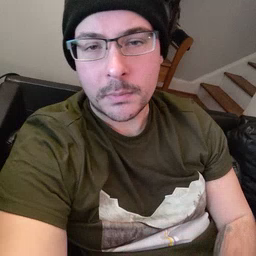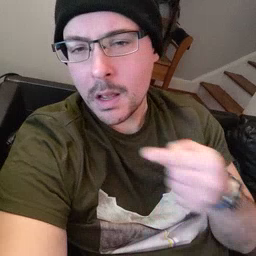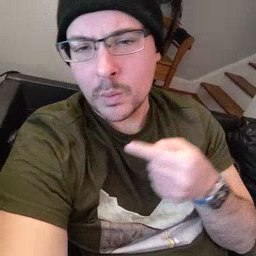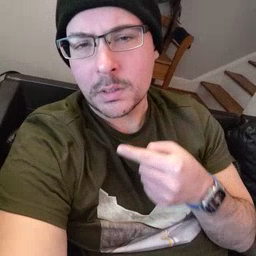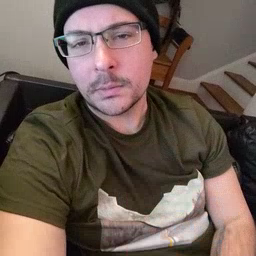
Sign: owie